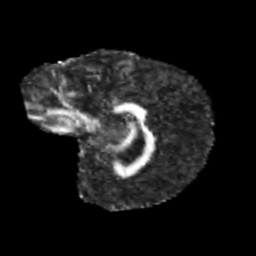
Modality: FA
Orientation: sagittal
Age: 11
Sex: male
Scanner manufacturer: siemens
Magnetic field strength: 3 T
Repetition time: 3.8 s
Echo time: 0.07 s